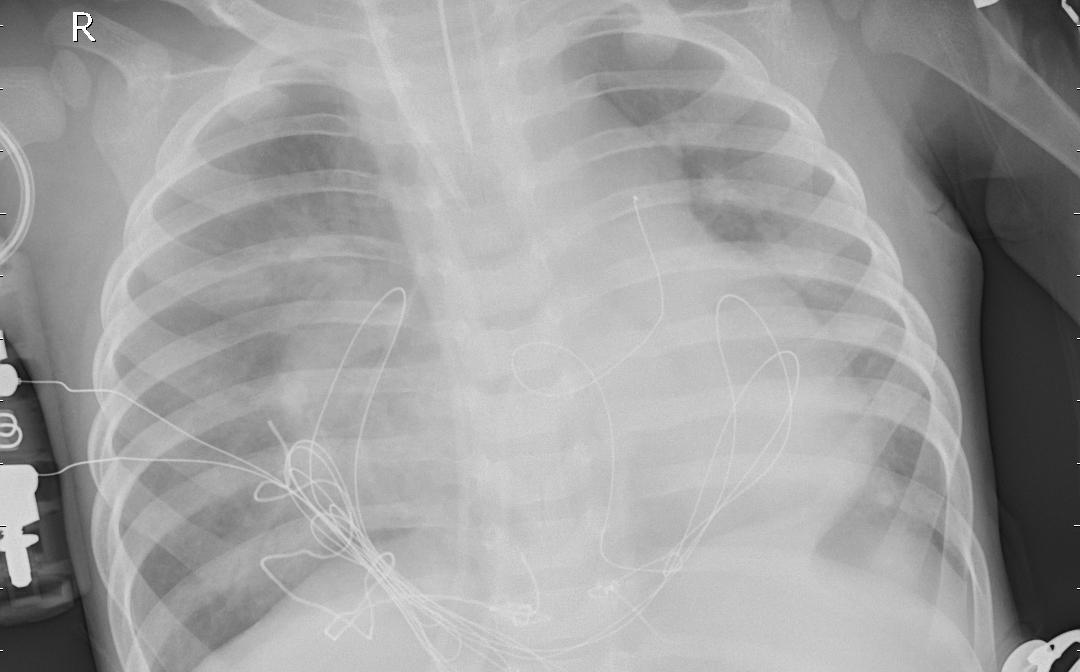
Diagnosis: PNEUMONIA